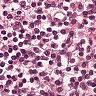
Metastatic tissue present: no